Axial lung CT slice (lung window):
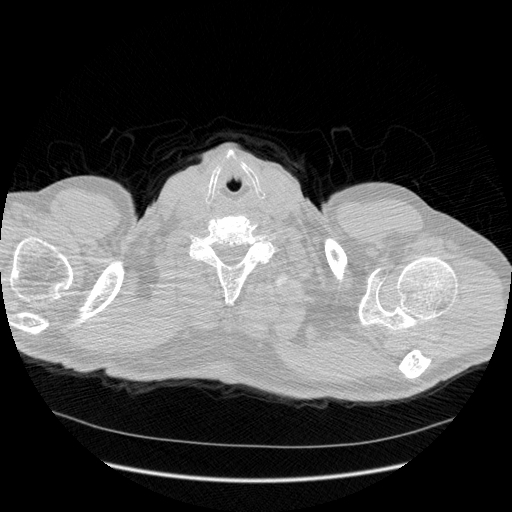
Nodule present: no